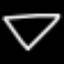
Label: diamond